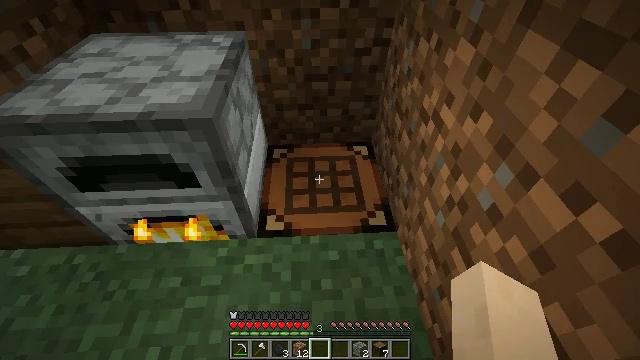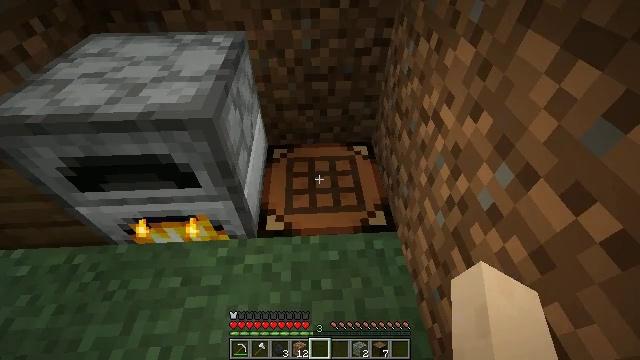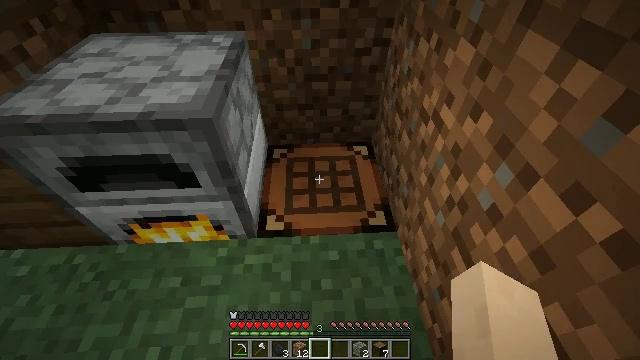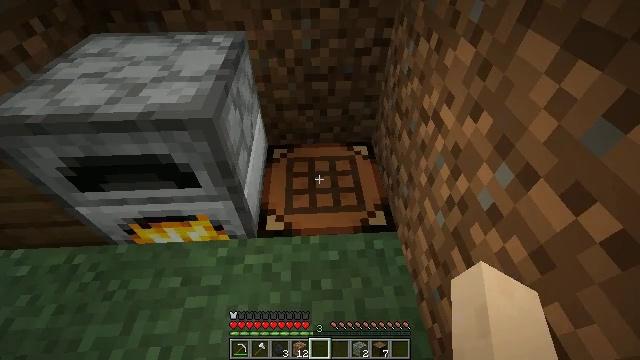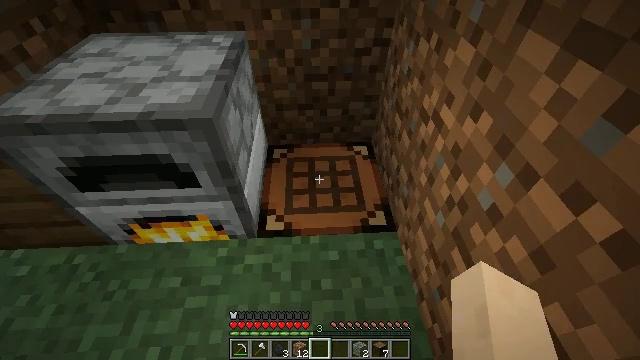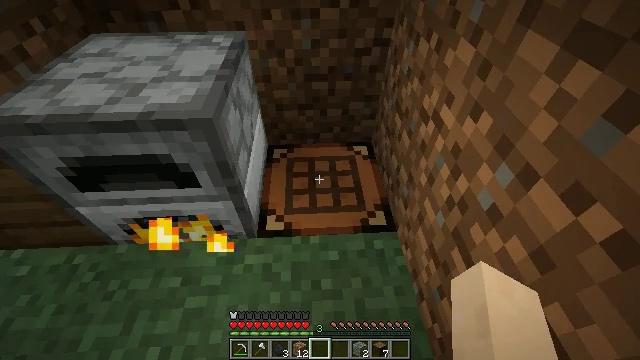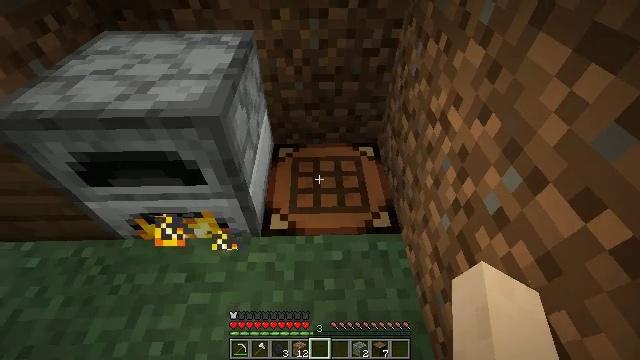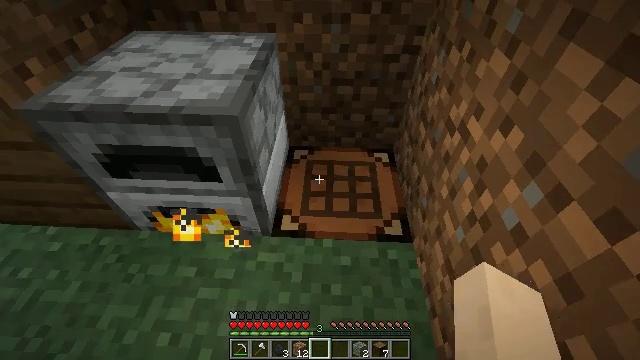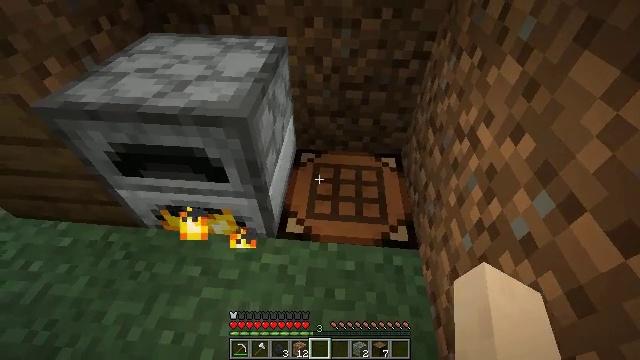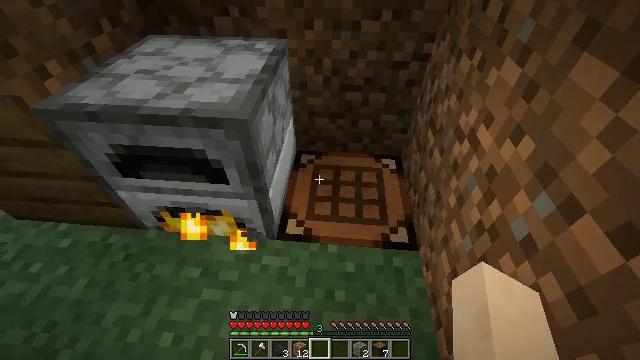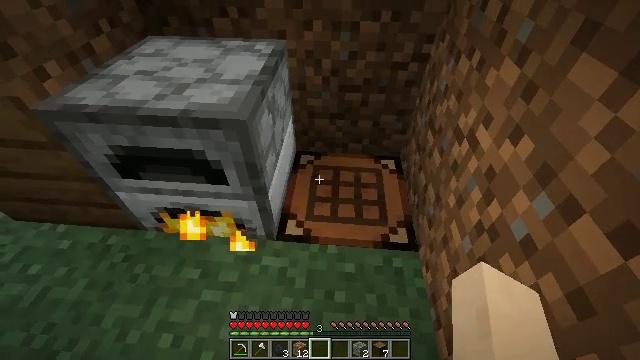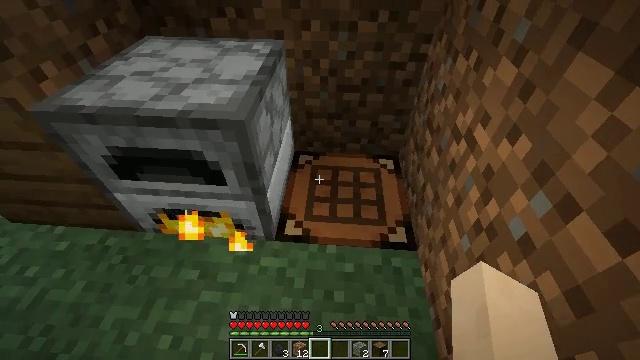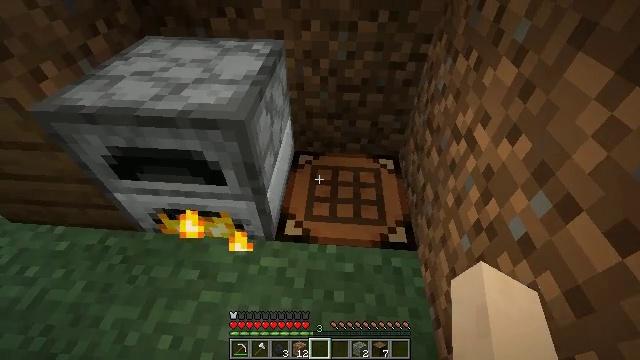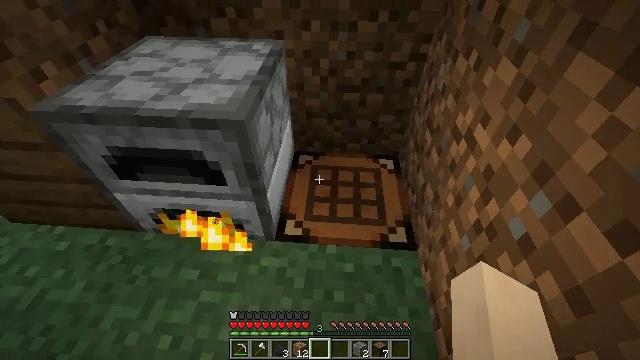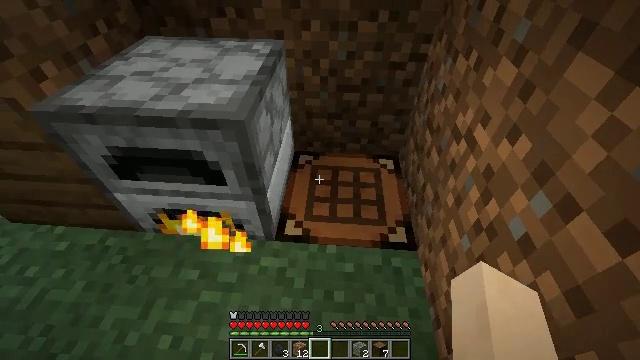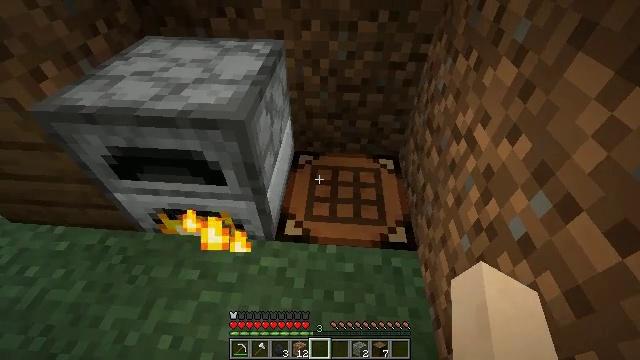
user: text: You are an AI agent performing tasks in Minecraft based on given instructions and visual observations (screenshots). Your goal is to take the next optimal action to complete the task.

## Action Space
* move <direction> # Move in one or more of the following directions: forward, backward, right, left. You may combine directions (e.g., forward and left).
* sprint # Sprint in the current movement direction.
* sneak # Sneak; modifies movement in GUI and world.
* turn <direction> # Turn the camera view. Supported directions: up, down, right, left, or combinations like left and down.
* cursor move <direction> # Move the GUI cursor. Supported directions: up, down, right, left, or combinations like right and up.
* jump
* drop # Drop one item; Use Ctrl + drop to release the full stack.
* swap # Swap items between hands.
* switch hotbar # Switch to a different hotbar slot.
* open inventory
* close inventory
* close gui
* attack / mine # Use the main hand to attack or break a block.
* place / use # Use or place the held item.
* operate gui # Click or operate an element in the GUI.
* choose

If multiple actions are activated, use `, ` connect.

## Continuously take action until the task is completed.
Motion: motion action
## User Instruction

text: Hunt fish.
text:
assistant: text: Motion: no_op
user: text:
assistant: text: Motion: no_op
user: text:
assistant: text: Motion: no_op
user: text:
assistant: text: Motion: no_op
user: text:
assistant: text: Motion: no_op
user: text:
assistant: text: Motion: turn left
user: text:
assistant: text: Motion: turn left
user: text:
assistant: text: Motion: turn left
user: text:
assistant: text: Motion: no_op
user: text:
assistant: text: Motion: no_op
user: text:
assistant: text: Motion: no_op
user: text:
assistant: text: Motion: no_op
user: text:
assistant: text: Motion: no_op
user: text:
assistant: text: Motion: no_op
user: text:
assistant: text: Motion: no_op
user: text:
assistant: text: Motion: no_op
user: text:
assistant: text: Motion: turn left and up
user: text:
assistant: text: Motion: turn left and up
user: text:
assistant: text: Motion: turn left and up
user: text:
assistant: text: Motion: turn left and up
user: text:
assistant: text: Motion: no_op
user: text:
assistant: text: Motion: no_op
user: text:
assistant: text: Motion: move forward
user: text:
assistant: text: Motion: move forward
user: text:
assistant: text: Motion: move forward
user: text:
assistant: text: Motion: move forward
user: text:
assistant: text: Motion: move forward, turn left
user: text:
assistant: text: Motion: move forward, turn left
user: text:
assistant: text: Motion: move forward, turn left
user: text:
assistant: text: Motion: move forward, turn left